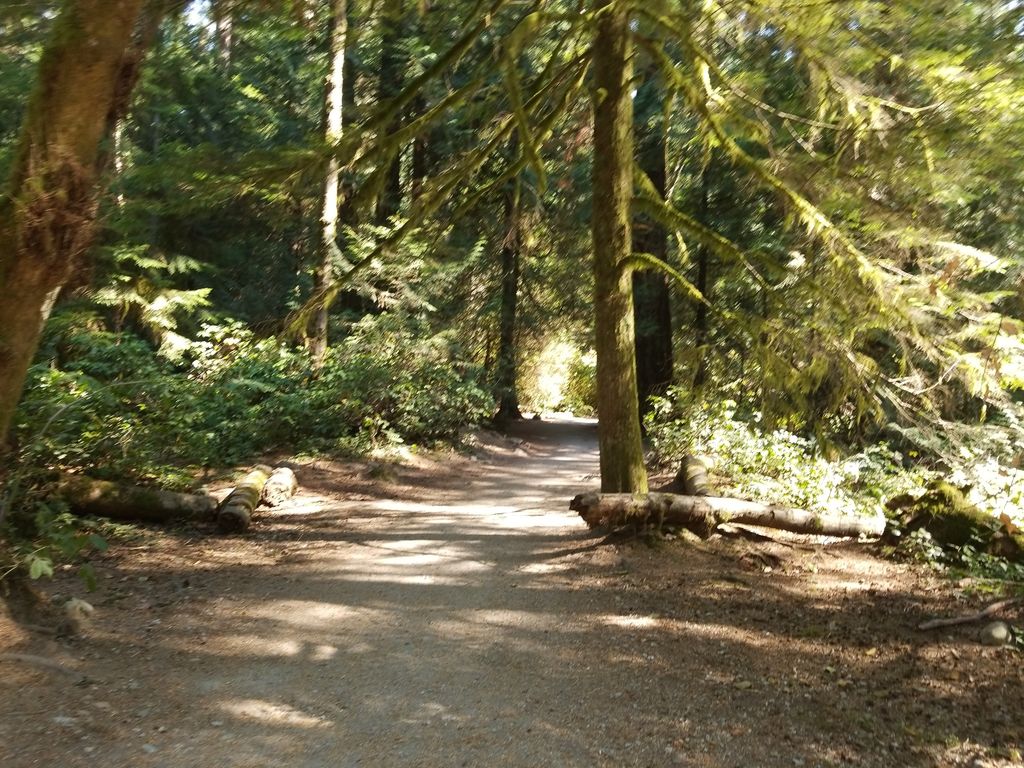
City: vancouver